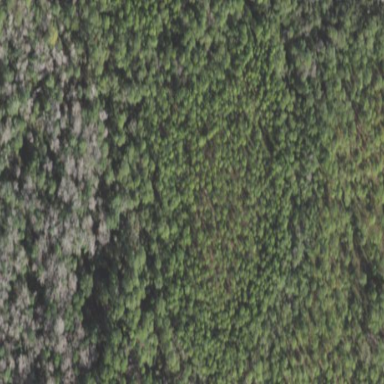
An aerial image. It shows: Forest dominated by needle-leaved trees.